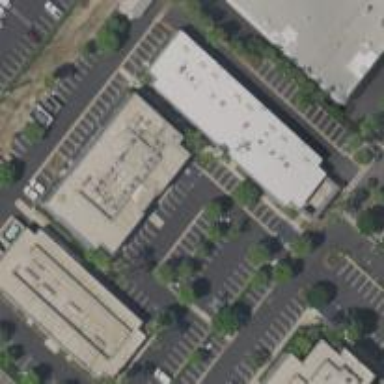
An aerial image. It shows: Commercial building.